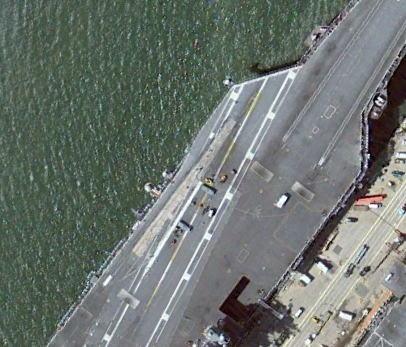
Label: Nimitz-class_aircraft_carrier